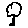
Label: tree